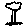
Label: tree